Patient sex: M
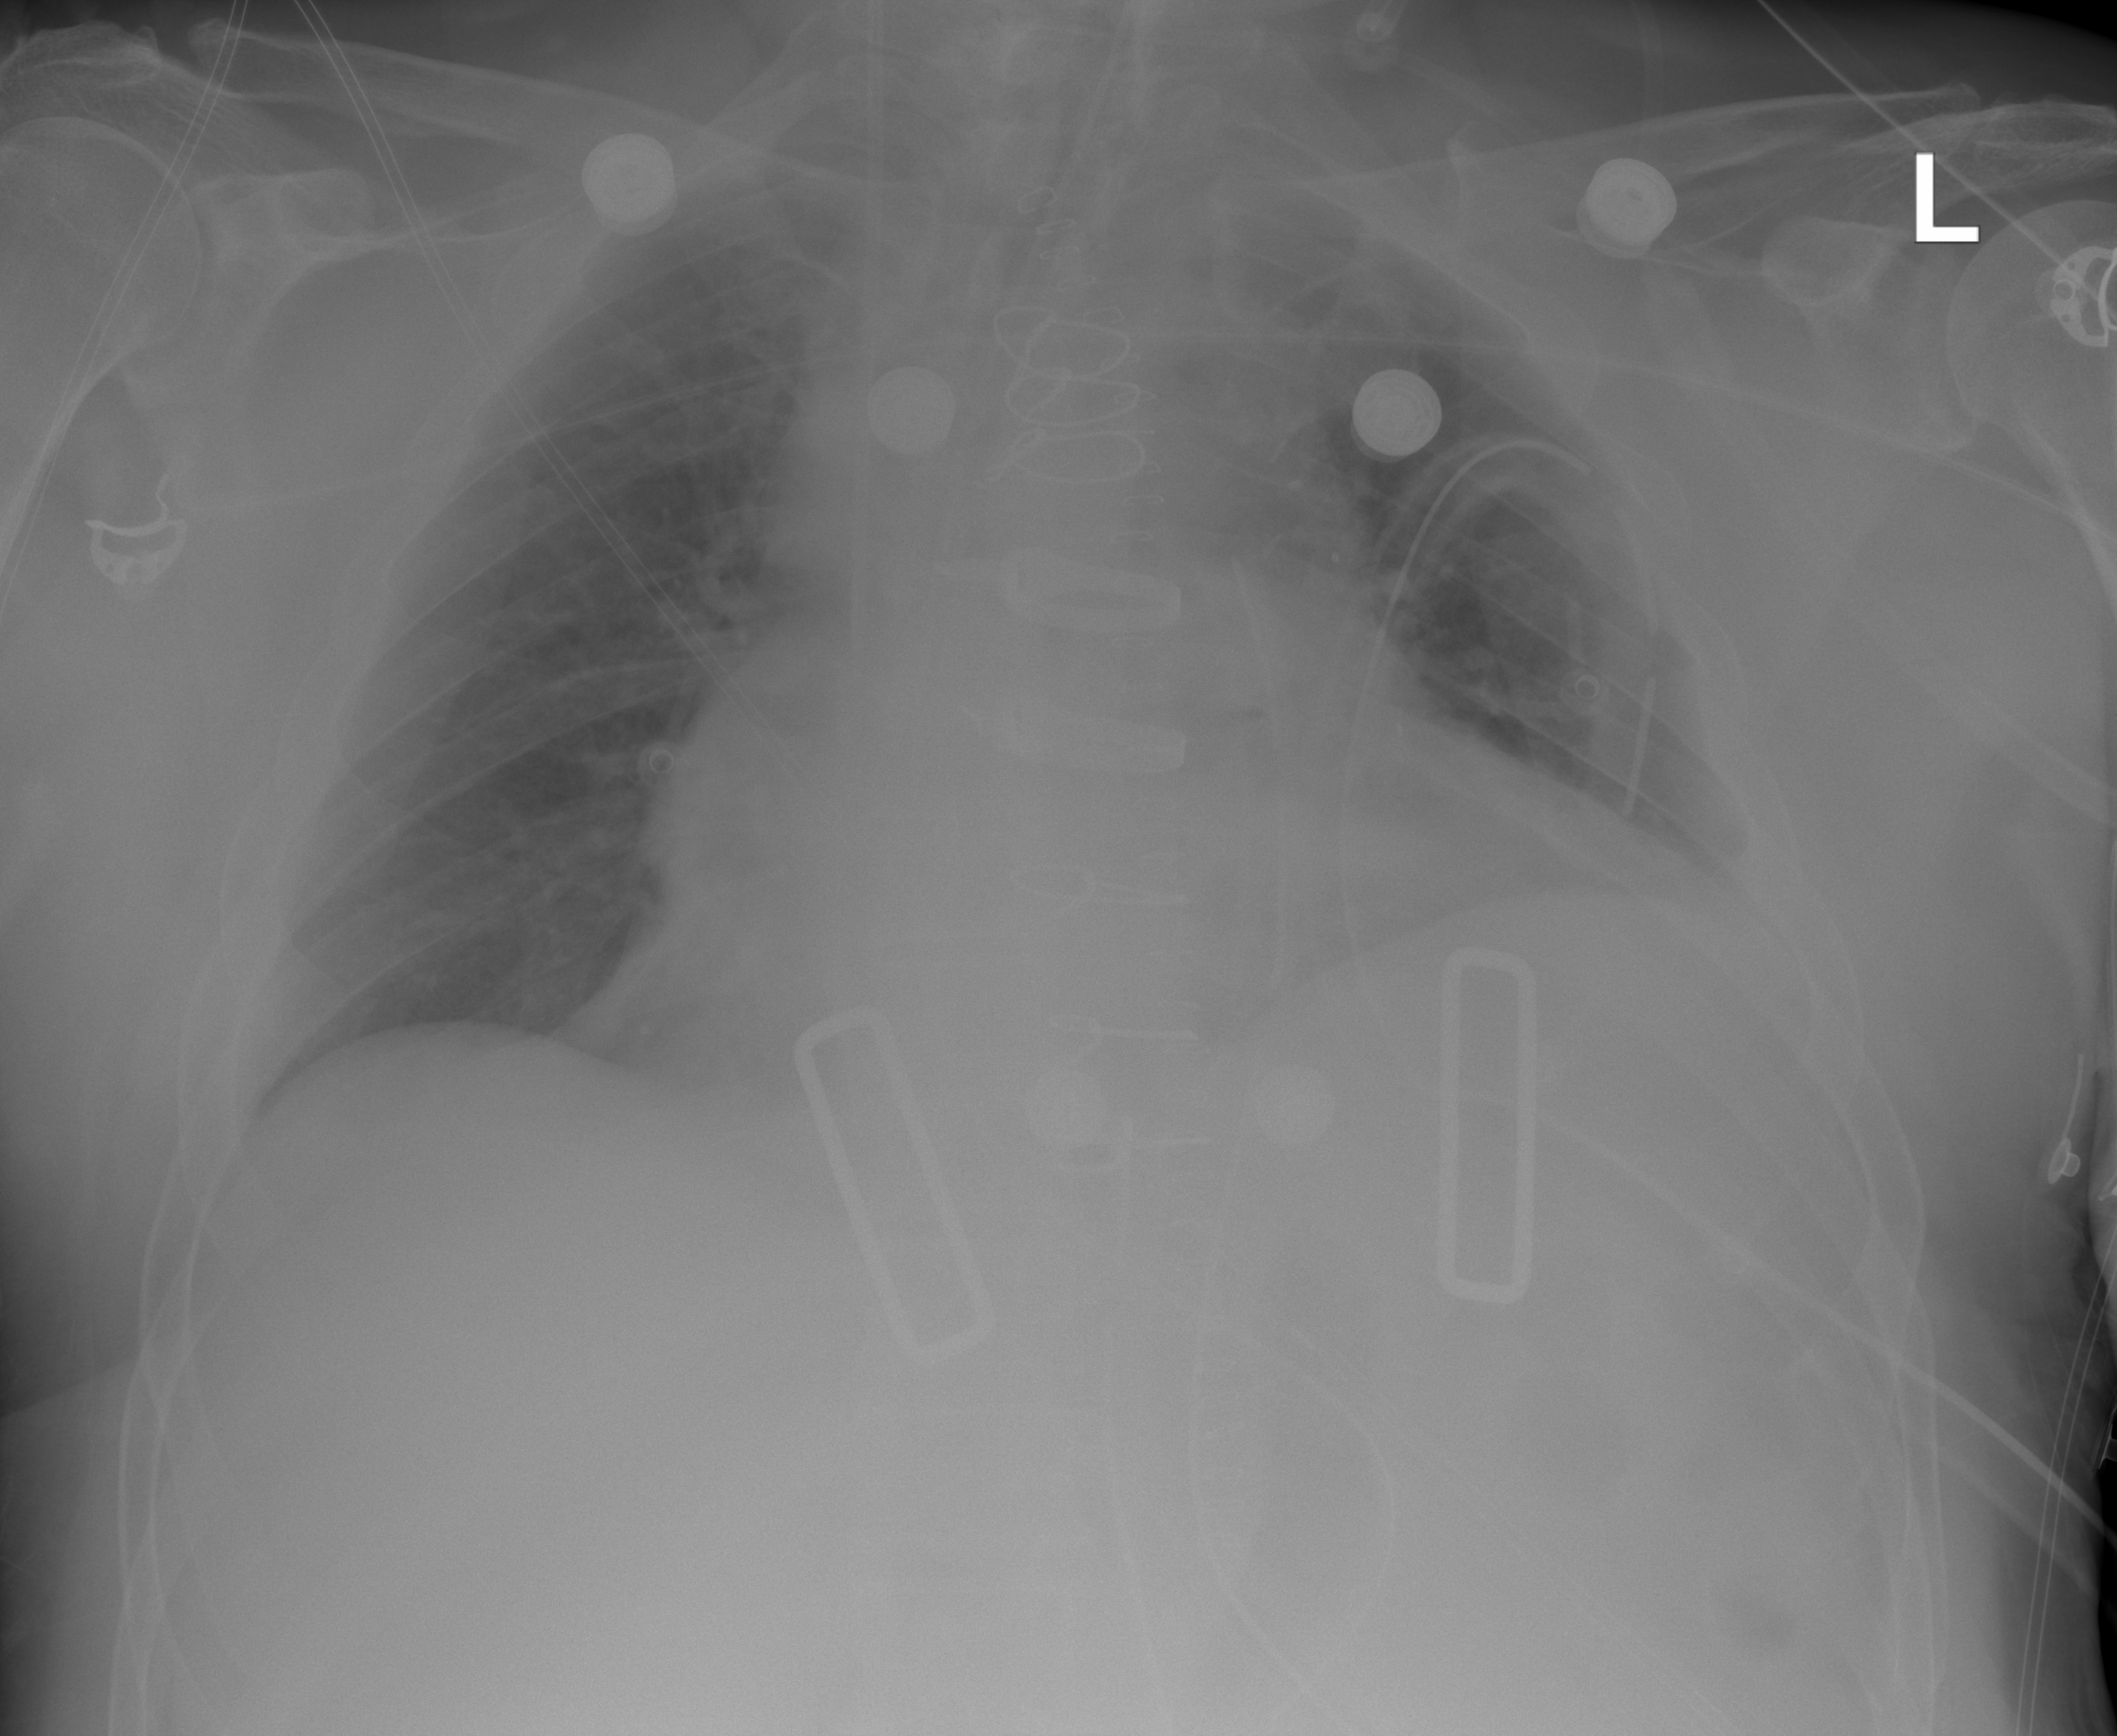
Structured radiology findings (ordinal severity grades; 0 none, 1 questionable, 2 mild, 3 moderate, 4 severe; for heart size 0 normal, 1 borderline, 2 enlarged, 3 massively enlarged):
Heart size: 2
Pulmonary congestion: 0
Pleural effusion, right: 0
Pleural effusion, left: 2
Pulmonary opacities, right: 0
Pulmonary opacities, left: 0
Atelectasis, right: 0
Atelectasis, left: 2